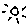
Label: sun